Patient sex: M
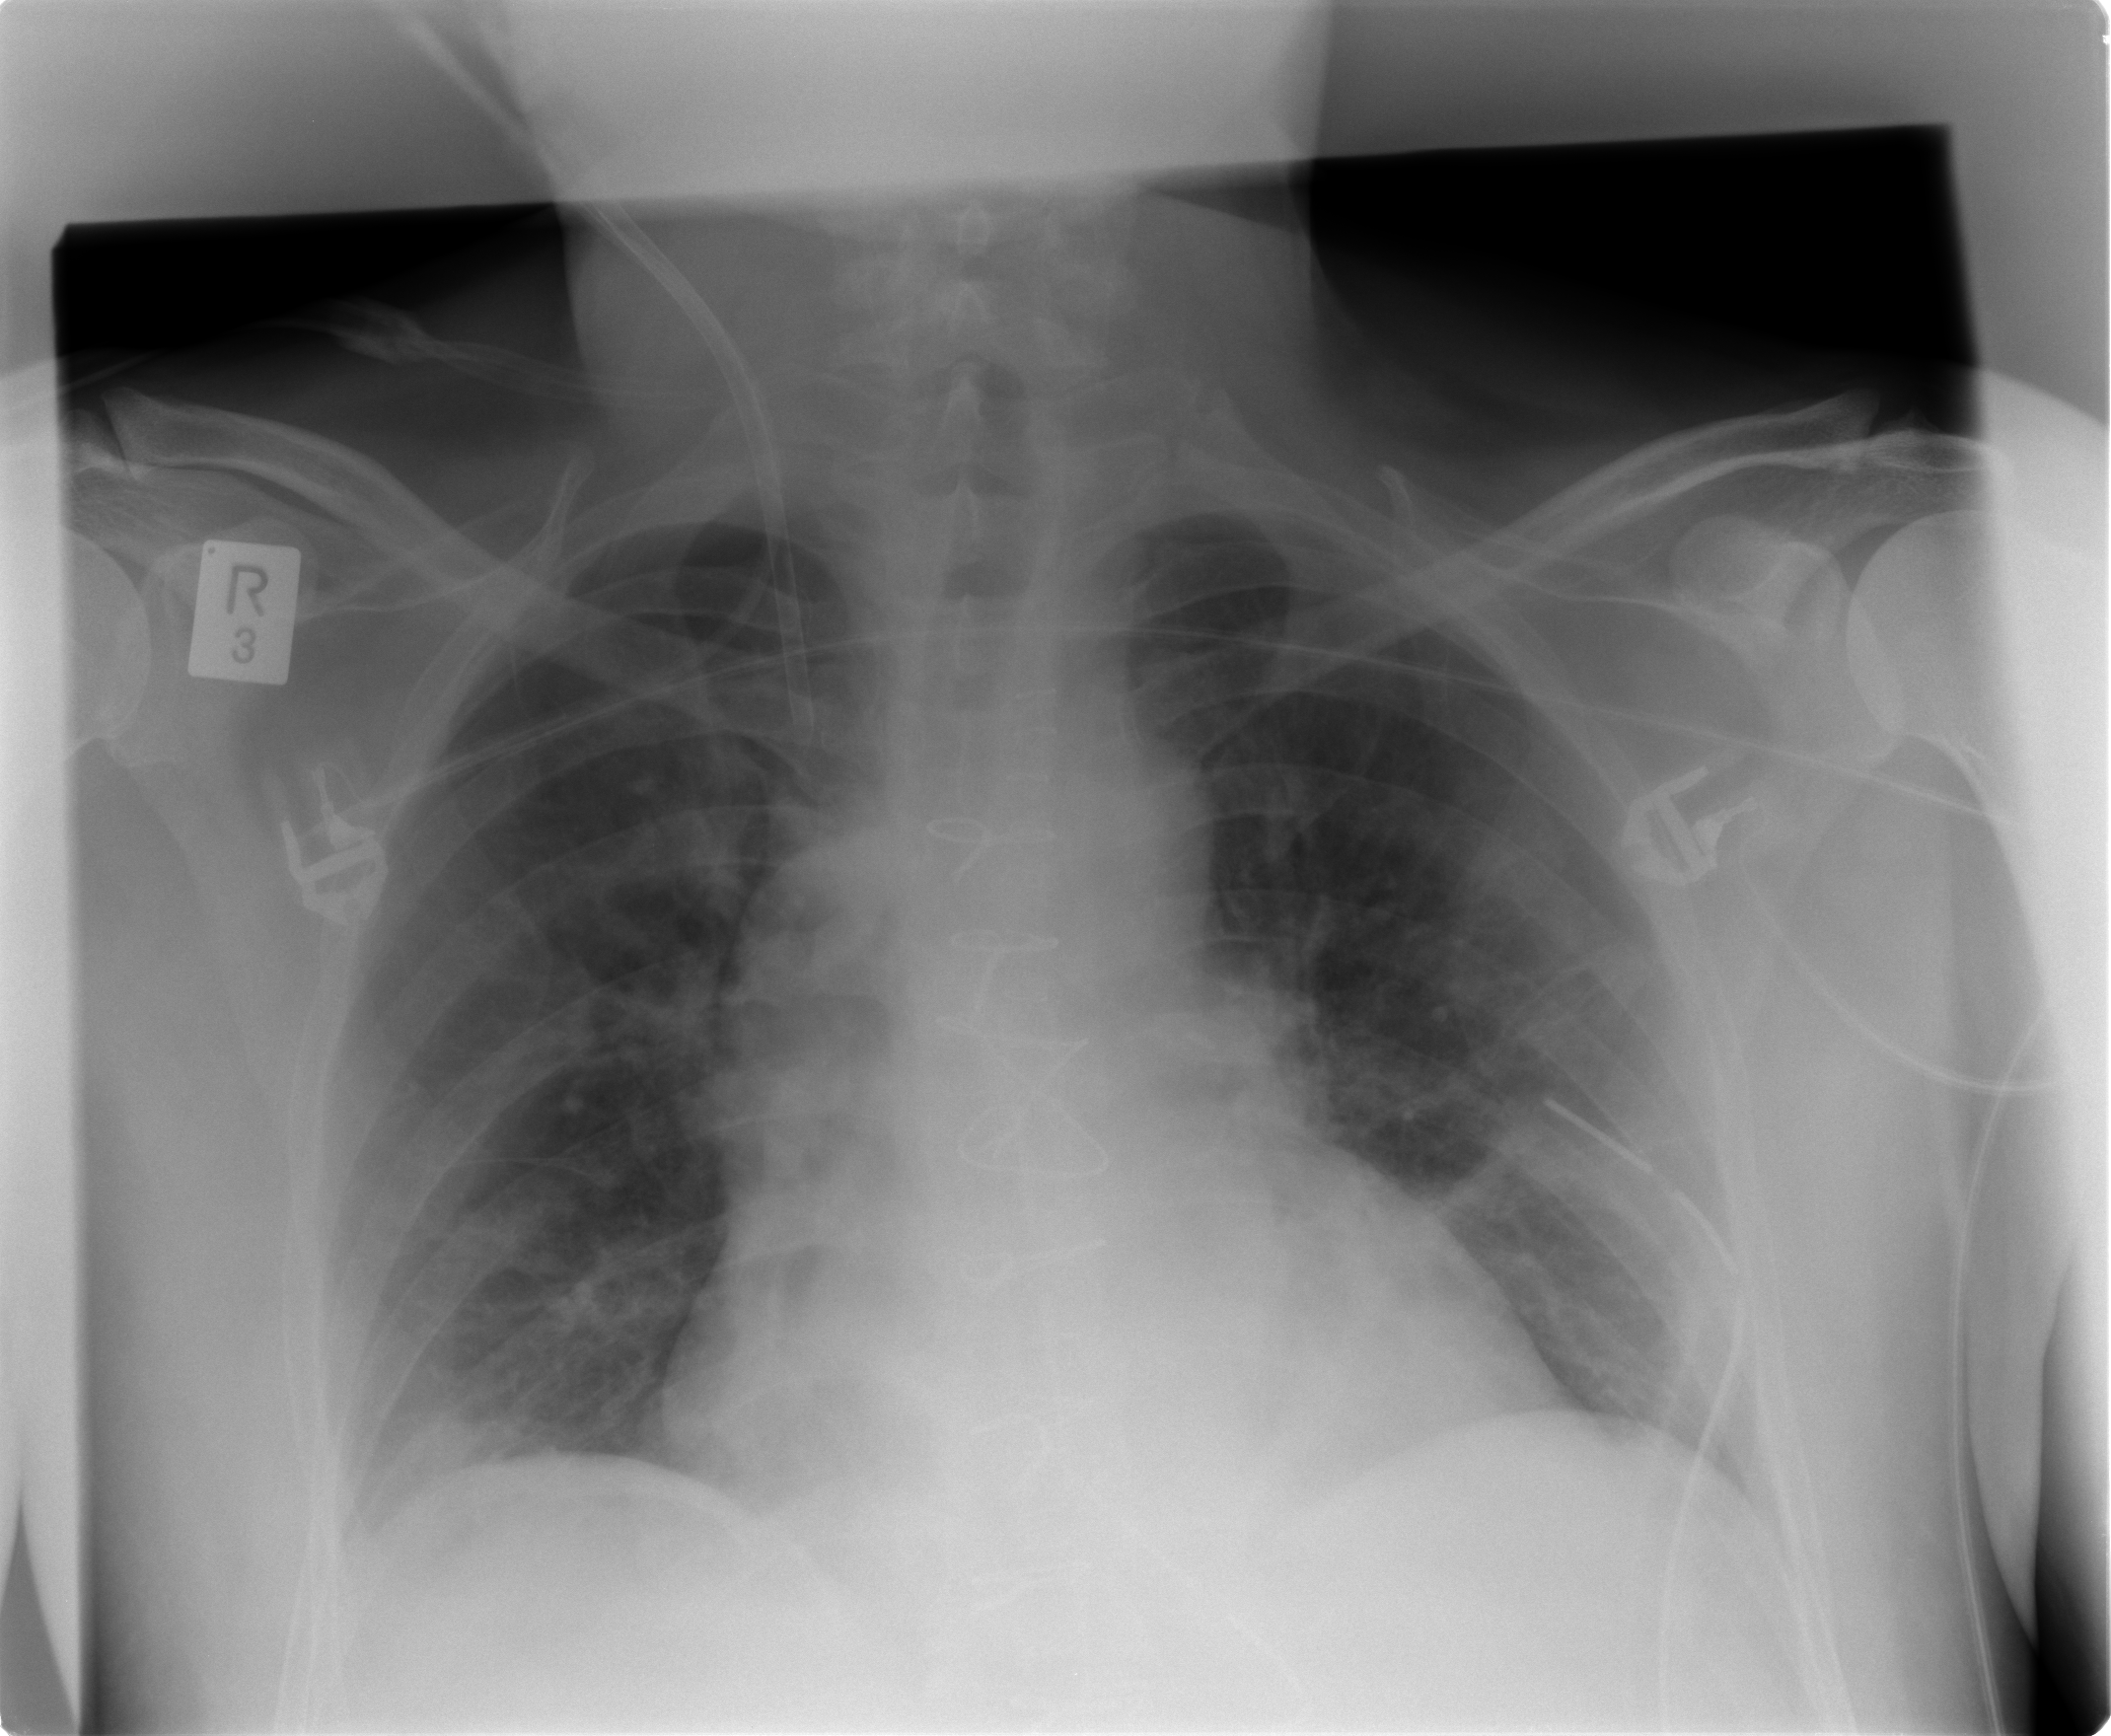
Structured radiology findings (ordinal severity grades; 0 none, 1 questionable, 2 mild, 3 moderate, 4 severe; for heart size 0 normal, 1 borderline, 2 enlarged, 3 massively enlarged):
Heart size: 2
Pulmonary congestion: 0
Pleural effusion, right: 1
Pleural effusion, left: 0
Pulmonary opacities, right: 0
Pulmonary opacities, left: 0
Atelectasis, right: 1
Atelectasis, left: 2